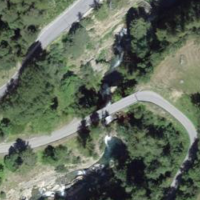
EUNIS habitat code: 23
Species observed at this site:
Filipendula ulmaria